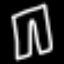
Label: pants